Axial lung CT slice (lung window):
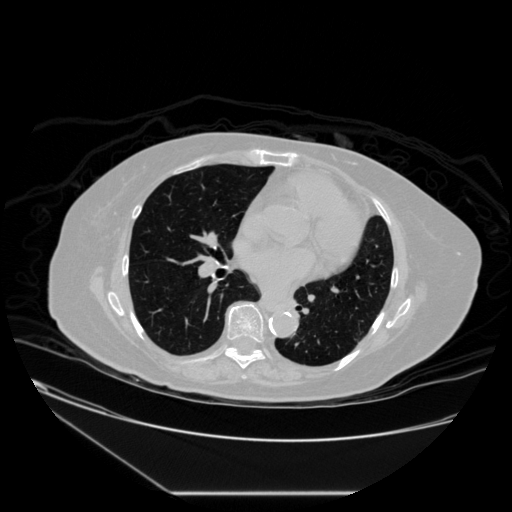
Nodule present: no